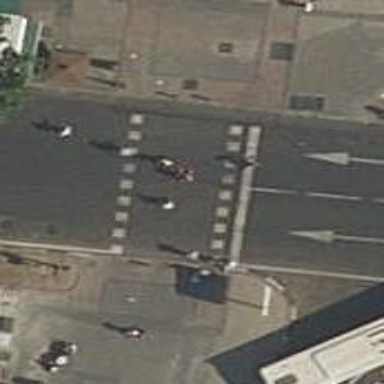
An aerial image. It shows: Road with traffic signals at the crossing.